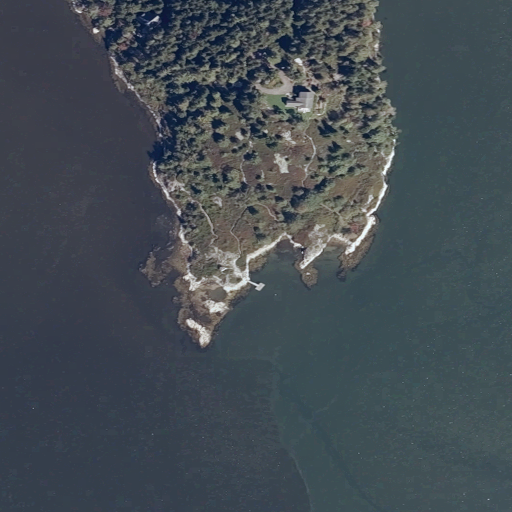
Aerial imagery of cape in Maine named Little Cox Head containing open water, evergreen forest, herbaceous wetlands, mixed forest, open development, and barren land